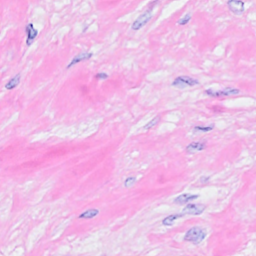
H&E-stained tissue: Breast